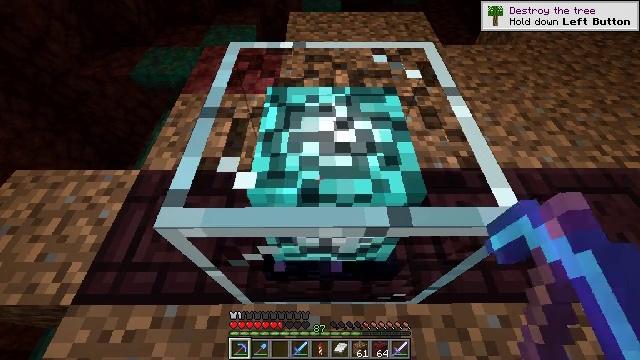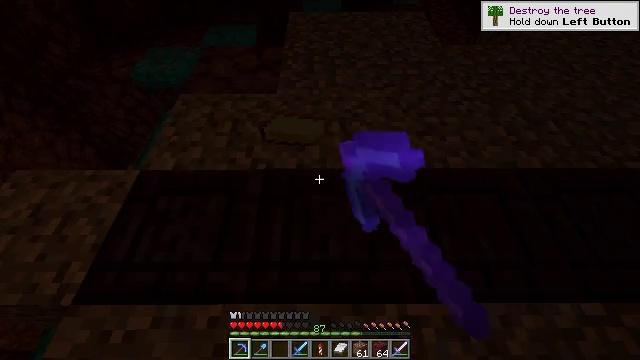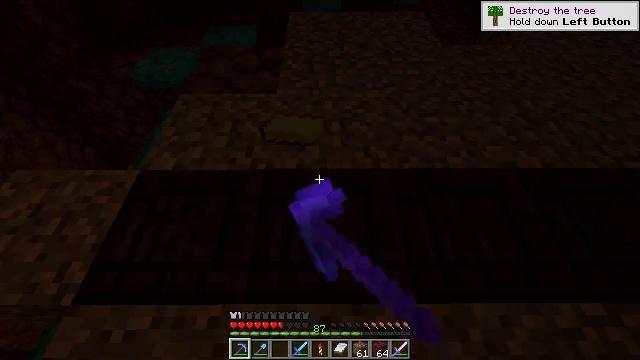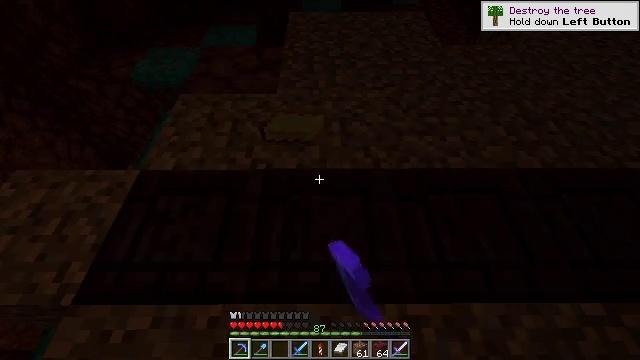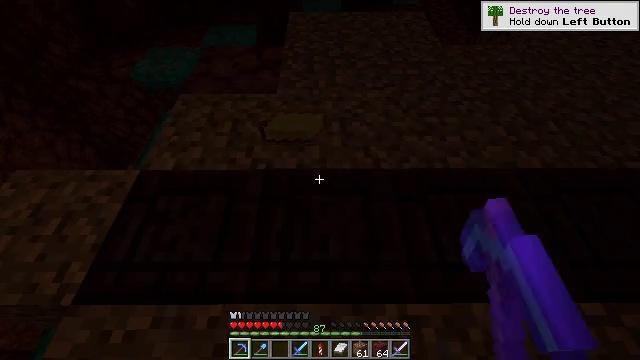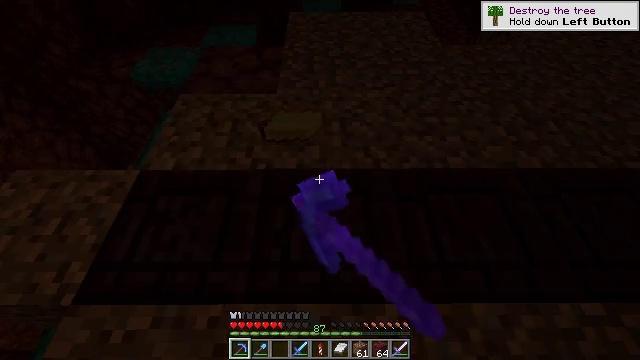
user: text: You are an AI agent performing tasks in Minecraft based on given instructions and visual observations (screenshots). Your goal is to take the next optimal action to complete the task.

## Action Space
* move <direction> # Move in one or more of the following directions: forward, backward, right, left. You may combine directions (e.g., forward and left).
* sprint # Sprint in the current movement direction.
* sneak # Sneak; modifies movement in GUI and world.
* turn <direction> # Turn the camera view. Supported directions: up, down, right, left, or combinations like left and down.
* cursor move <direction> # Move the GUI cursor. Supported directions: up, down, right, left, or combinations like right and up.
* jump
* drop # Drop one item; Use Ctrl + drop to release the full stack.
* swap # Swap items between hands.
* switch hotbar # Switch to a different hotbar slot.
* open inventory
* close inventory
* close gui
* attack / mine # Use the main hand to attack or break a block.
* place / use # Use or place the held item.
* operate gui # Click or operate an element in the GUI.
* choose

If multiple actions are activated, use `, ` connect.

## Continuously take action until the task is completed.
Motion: motion action
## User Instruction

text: Attack the beacon to dismantle it.
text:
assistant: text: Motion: attack / mine
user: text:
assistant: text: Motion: attack / mine
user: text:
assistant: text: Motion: attack / mine
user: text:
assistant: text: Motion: attack / mine
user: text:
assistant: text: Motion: attack / mine
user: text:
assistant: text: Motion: attack / mine